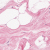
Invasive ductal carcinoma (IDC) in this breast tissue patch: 0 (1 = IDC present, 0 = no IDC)